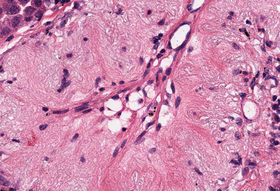
Tumor epithelial tissue: yes
Tumor-associated stroma tissue: yes
Normal tissue: no